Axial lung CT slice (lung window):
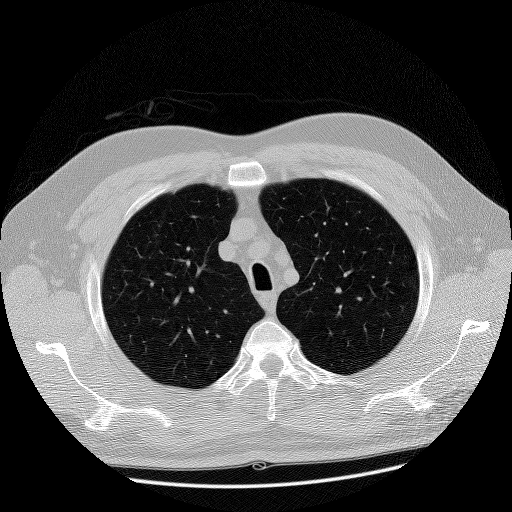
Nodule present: no